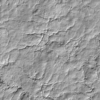
Label: not_dusty